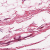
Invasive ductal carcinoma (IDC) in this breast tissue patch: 0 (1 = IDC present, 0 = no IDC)